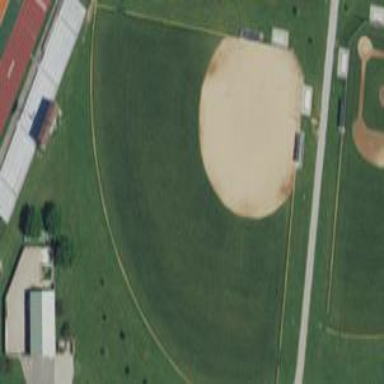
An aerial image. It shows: Baseball pitch for leisure land.